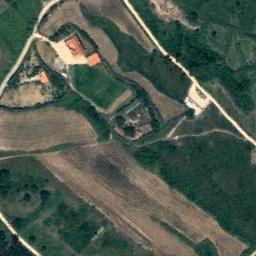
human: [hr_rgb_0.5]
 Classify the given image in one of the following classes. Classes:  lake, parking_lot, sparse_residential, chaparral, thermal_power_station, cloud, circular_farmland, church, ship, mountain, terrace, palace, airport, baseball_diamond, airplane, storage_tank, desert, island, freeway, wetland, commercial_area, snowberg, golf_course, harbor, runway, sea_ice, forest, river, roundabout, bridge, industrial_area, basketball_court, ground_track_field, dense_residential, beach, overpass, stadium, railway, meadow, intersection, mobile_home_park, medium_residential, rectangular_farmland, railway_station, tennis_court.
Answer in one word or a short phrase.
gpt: terrace